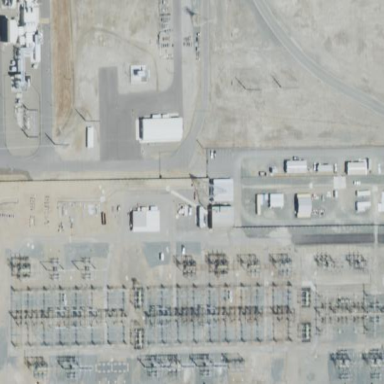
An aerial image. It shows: Substation for power supply.